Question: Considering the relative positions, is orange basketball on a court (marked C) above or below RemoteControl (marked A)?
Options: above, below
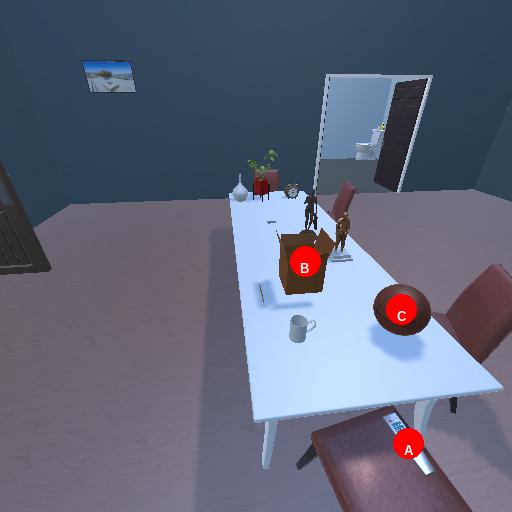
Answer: above